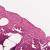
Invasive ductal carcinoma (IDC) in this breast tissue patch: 0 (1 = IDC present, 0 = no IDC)